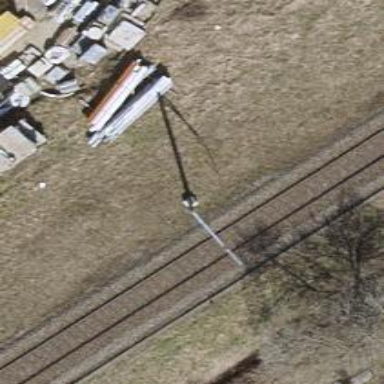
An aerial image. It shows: Catenary mast for power lines.